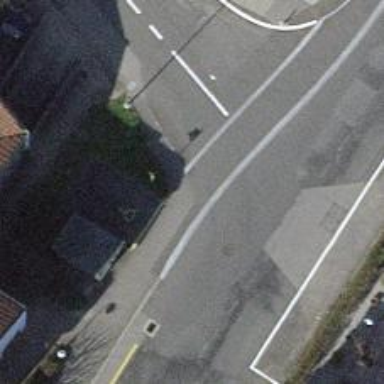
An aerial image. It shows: Asphalt footway with unmarked crossing.